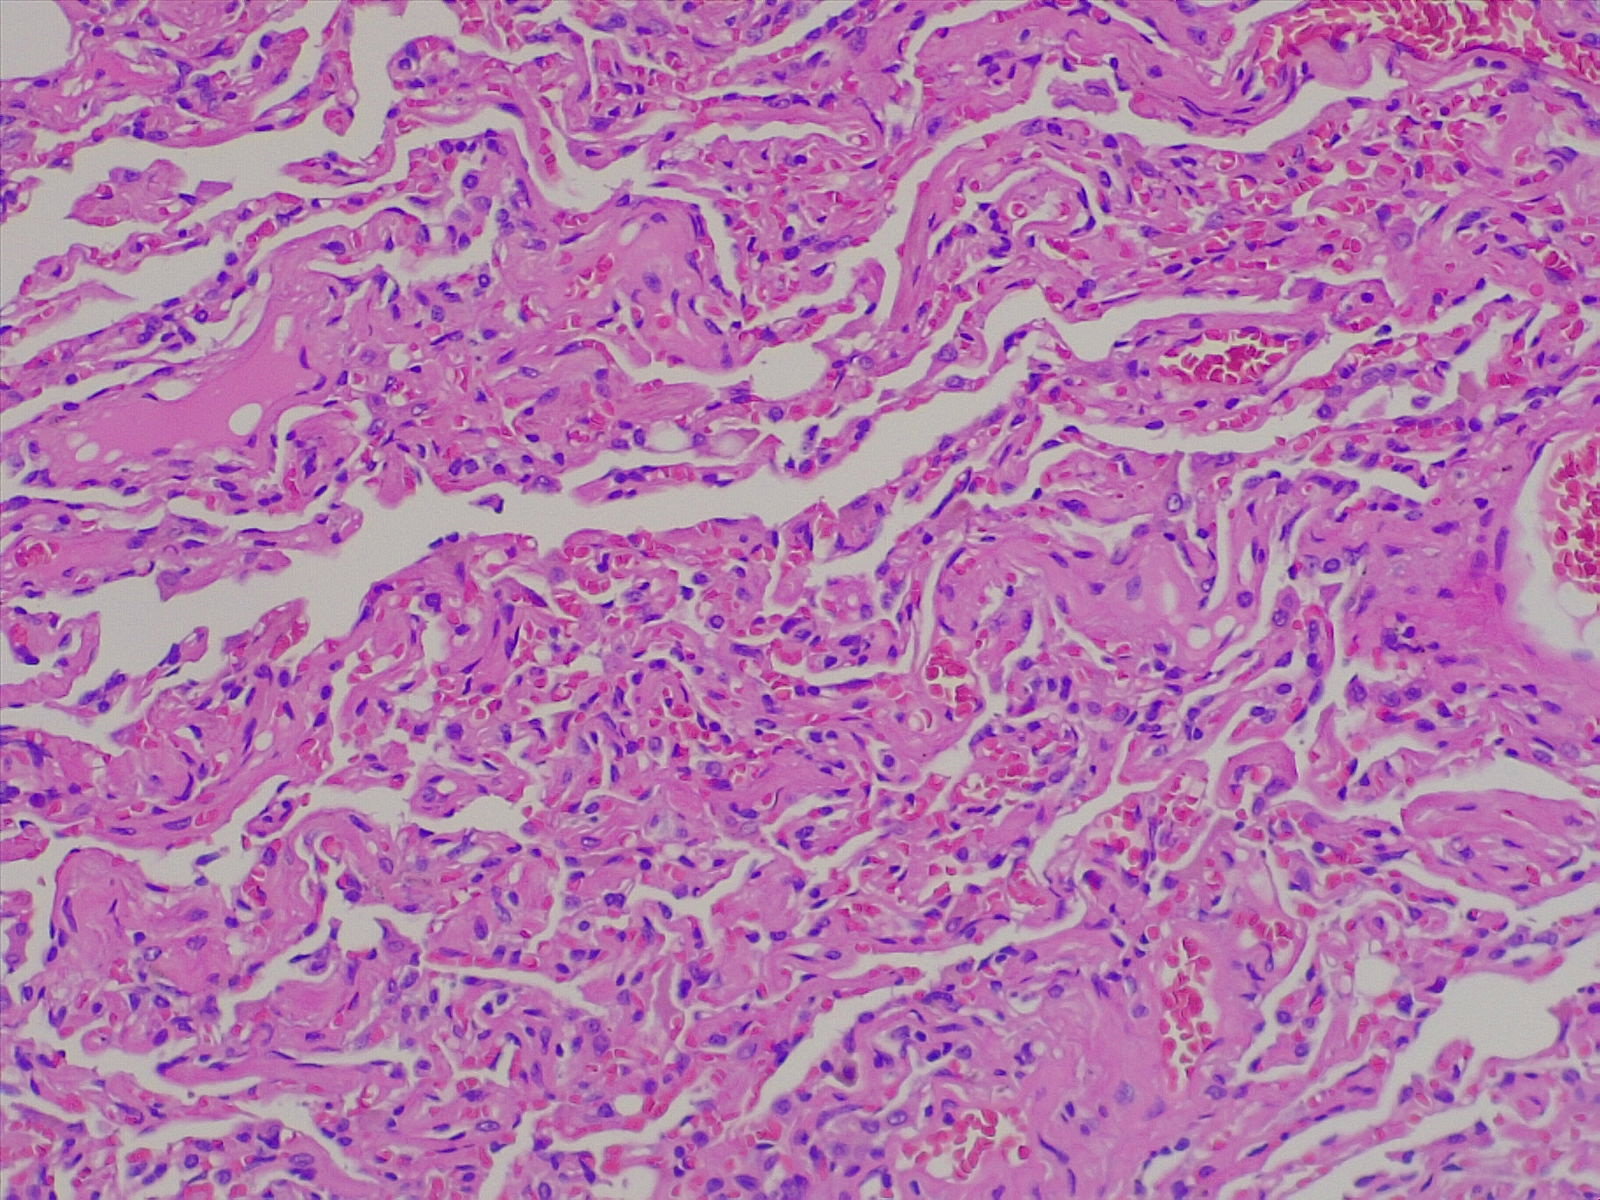
Label: normal lung tissue